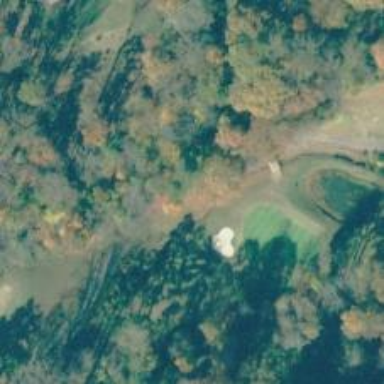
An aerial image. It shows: Path bridge on golf course.